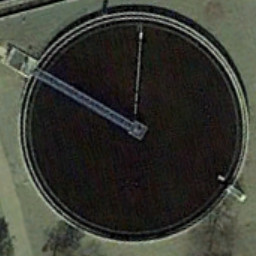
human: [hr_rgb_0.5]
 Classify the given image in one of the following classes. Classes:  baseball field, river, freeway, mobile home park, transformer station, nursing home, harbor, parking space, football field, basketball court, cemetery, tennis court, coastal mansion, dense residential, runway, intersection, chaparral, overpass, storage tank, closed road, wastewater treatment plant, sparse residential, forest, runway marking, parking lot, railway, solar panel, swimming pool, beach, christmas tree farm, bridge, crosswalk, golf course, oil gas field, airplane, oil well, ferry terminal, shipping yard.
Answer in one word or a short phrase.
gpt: wastewater treatment plant